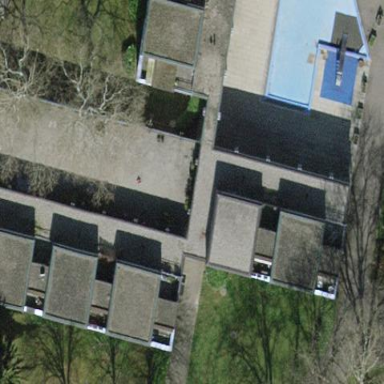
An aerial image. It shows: Flat-roofed building.